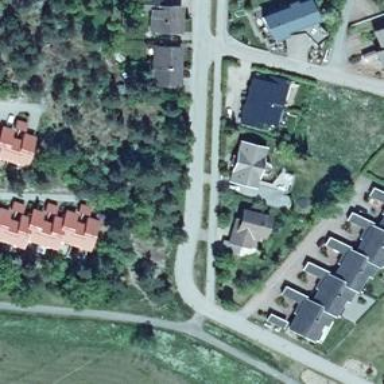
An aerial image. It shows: Cycleway.